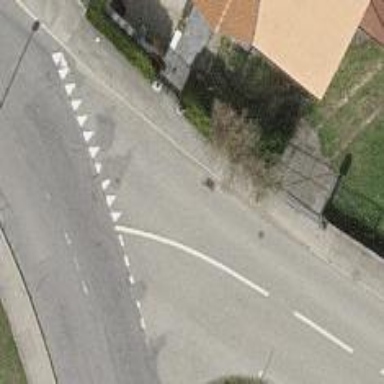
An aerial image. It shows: Unclassified road with asphalt surface and no sidewalk.